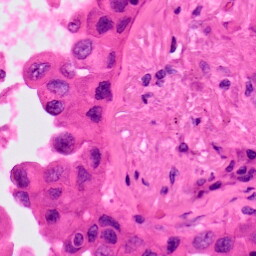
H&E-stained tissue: Lung